Field crop: maize
Growth stage: 2
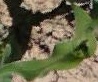
Species: maize